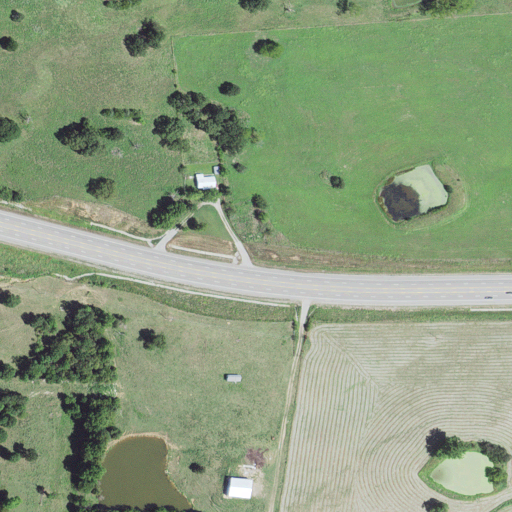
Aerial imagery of gap in Arkansas named Jennings Gap containing pasture, low intensity development, grassland, deciduous forest, shrub, high intensity development, open development, and open water